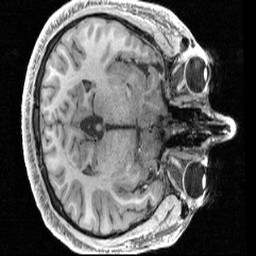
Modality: T1w
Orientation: axial
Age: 24
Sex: male
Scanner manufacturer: siemens
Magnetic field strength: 3 T
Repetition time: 2.4 s
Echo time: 0.00231 s